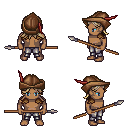
a pixel art fantasy rpg character, male body template, human, dark skin, leather shoulder armor, metal pants, white blonde loose hair, leather cap, spear, four views (front, back, left, right), 2x2 character sprite sheet, small pixel art, hard edges, no anti-aliasing